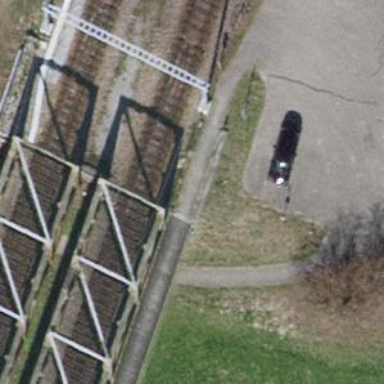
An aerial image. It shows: Railway track with contact line for electrification.